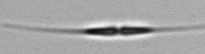
Label: Cylindrotheca